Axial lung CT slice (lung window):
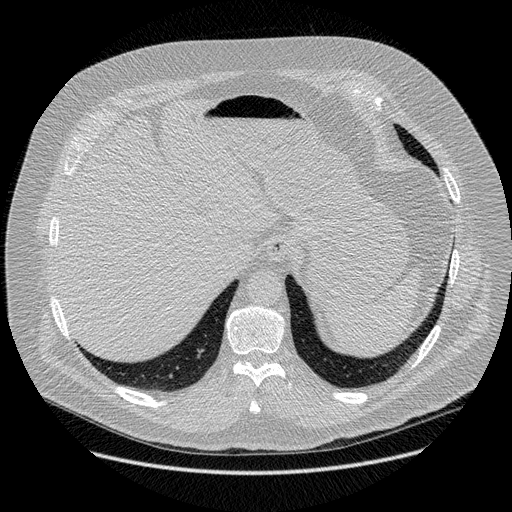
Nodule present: no